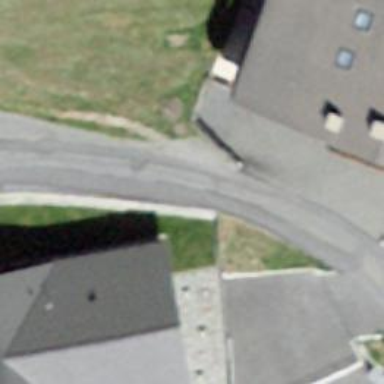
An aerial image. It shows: Cobblestone driveway.